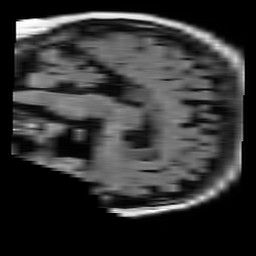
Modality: FLAIR
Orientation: sagittal
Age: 52
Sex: female
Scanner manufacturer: philips
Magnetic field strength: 1.5 T
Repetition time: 10 s
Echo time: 0.11 s